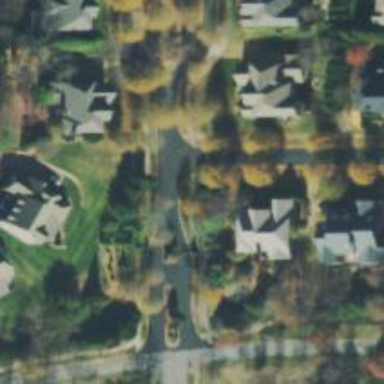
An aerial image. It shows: Residential road.